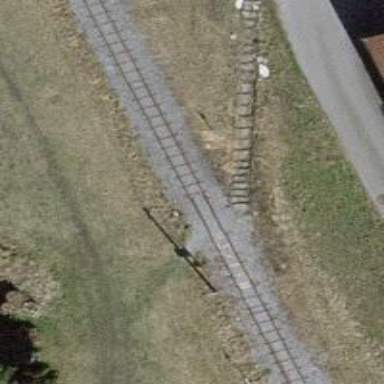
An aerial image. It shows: Level crossing along the railway.